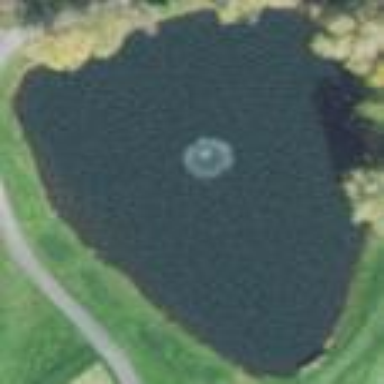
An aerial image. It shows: Pond serving as water hazard on golf course. It is natural feature of the landscape.